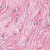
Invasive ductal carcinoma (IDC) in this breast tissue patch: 0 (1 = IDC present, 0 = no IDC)